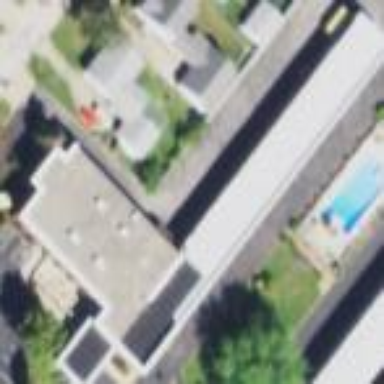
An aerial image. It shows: Building that is motel.